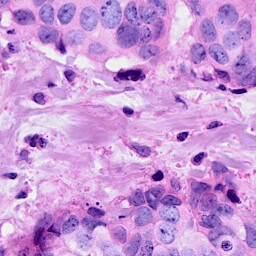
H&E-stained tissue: Breast